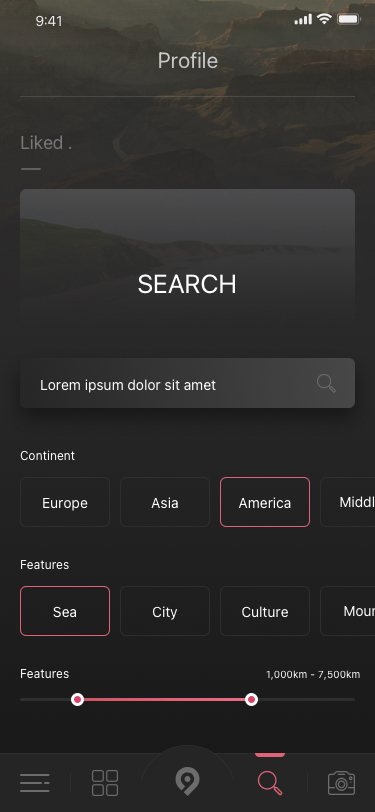
Text in this UI design:
Profile
Liked .
SEARCH
Lorem ipsum dolor sit amet
Asia
America
Middle East
Continent
Europe
Sea
City
Culture
Mountains
Features
1,000km - 7,500km
Features